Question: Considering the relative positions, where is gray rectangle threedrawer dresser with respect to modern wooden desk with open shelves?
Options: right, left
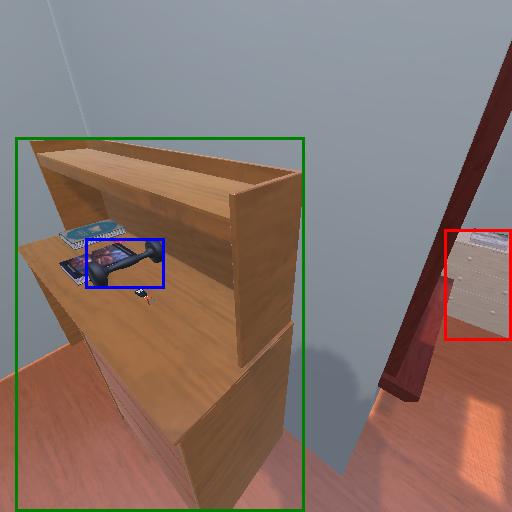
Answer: right